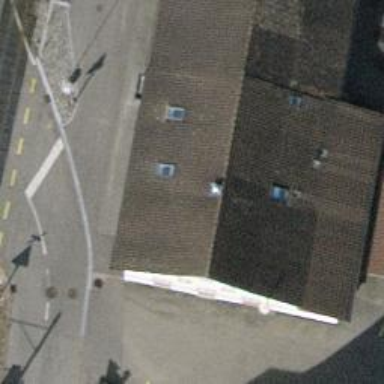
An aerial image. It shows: Bar.